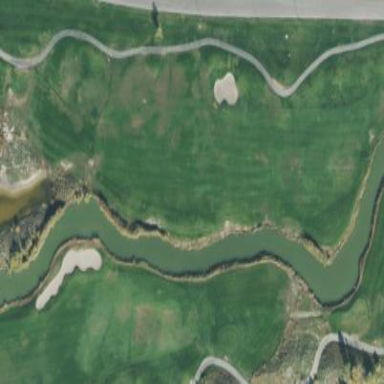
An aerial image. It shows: Water hazard on golf course. The hazard is natural water feature.